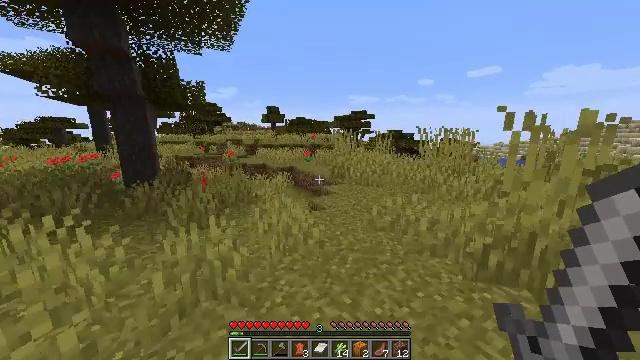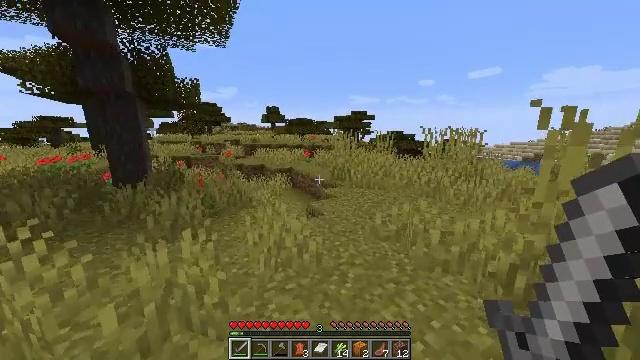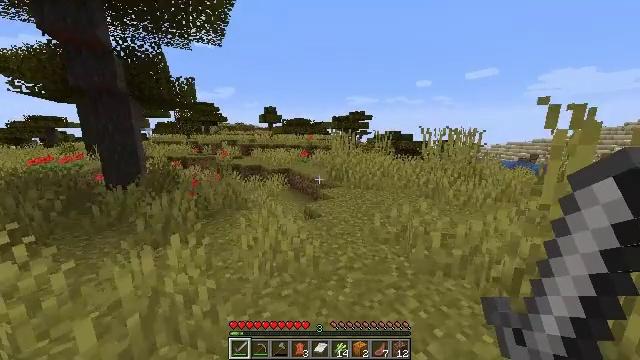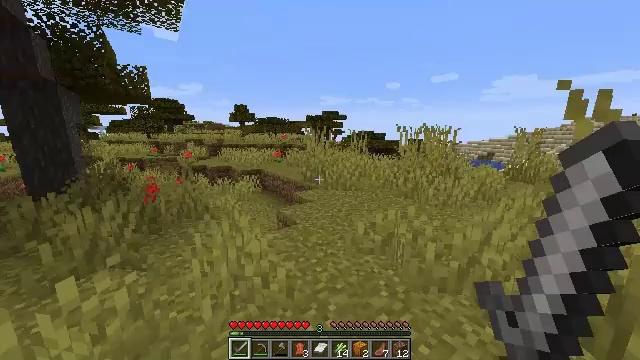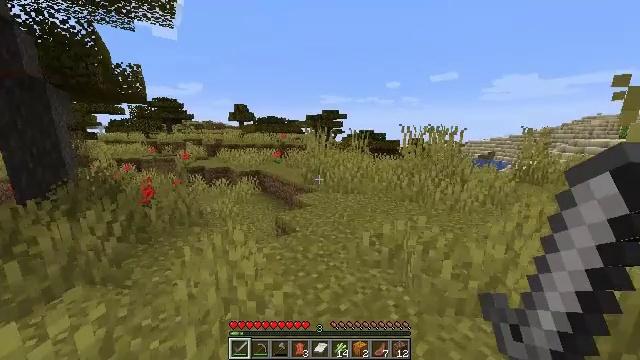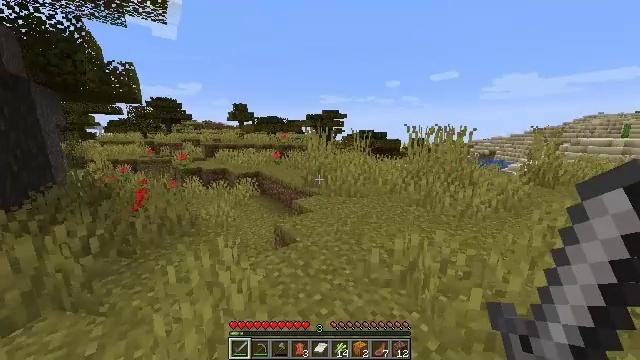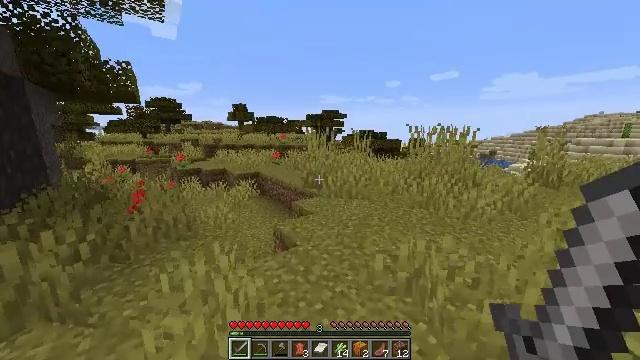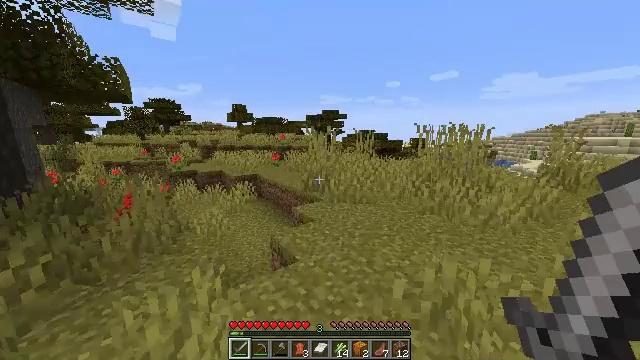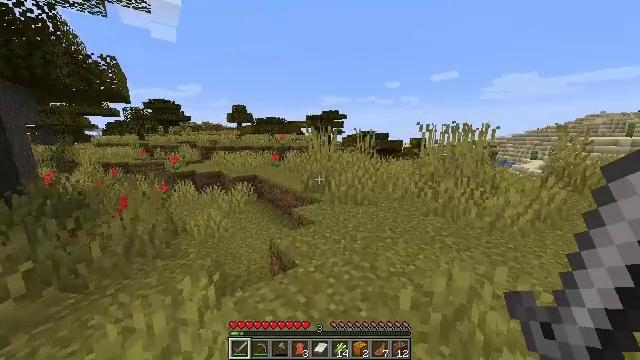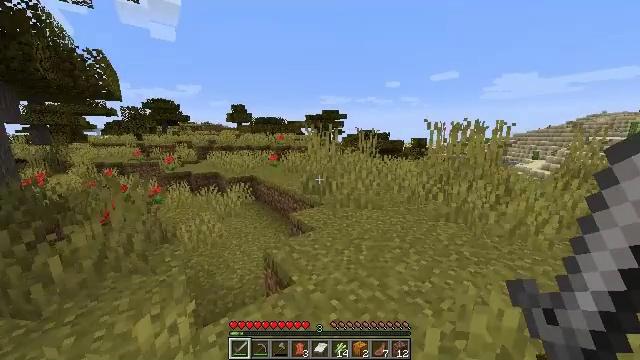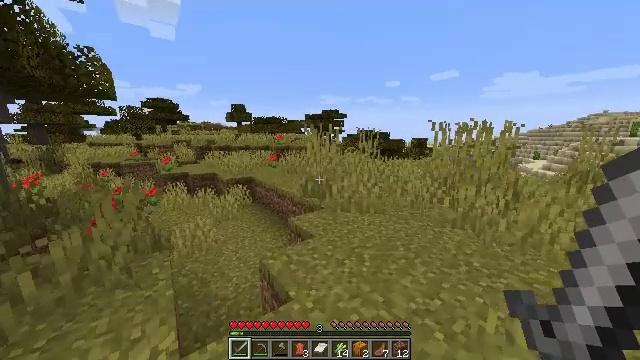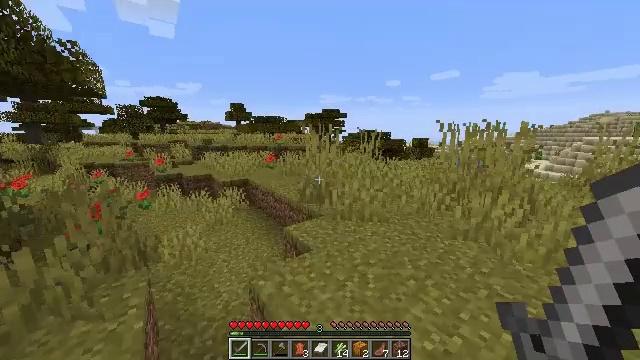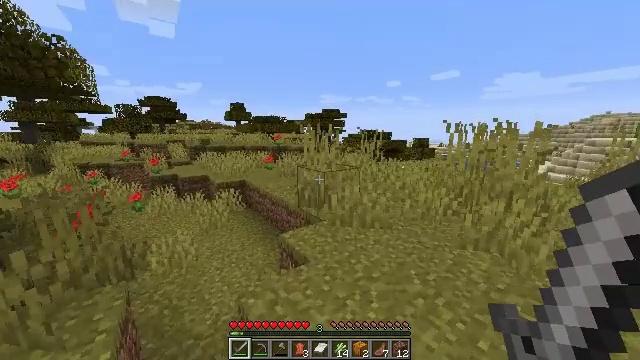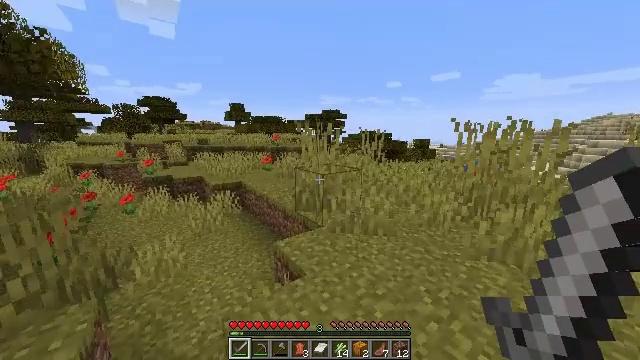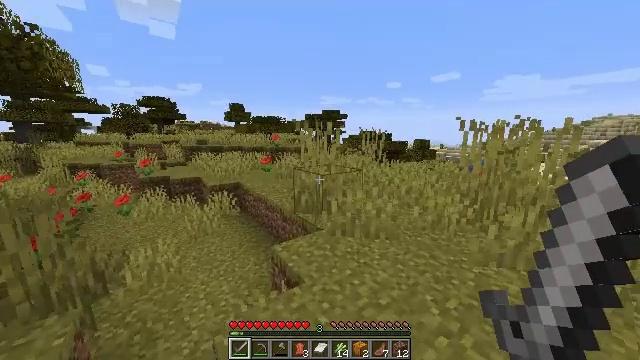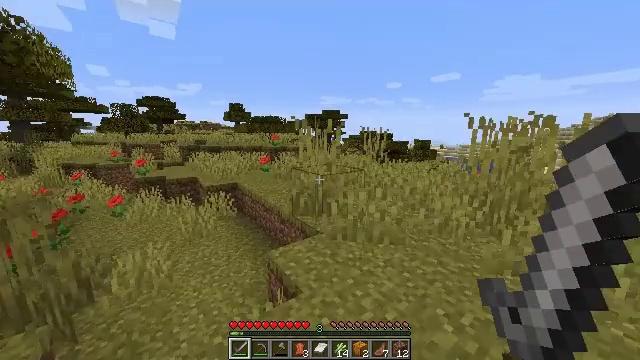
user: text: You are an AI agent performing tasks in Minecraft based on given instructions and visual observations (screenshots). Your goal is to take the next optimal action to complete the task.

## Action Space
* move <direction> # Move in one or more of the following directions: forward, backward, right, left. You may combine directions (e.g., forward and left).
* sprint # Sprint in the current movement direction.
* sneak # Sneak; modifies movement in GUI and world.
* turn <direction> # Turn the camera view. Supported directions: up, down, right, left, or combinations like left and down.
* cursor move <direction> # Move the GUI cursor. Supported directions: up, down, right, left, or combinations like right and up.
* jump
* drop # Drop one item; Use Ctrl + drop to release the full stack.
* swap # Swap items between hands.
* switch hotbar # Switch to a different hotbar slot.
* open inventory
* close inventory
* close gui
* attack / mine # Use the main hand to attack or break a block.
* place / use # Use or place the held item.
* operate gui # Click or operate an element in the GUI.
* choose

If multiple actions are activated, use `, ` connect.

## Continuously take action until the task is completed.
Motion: motion action
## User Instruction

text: Collect the grass block using a shovel.
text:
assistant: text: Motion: move forward, sprint
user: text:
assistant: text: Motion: move forward, sprint
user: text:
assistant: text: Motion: move forward, sprint, turn right
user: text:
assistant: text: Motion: move forward, sprint
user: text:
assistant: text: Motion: move forward, sprint
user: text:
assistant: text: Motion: move forward, sprint
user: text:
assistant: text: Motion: move forward, sprint
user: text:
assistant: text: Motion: move forward, sprint
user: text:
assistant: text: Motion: move forward, sprint
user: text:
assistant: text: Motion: move forward, sprint
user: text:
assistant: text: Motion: move forward, sprint
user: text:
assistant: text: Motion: move forward, sprint
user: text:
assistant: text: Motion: move forward, sprint
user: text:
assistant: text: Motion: move forward, sprint
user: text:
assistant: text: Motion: move forward, sprint
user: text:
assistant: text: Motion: move forward, sprint
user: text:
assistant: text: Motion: move forward, sprint
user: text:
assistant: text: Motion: move forward, sprint
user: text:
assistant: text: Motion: move forward, sprint
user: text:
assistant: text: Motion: move forward, sprint
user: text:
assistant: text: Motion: move forward, sprint
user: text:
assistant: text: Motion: move forward, sprint
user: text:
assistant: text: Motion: move forward, sprint
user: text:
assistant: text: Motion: move forward, sprint
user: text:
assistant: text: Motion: move forward, sprint
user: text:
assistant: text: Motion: move forward, sprint
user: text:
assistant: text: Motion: move forward, sprint
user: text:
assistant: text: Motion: move forward, sprint
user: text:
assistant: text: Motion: move forward, sprint, turn left
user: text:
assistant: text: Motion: move forward, sprint, turn left